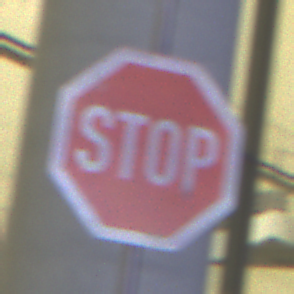
Verkehrszeichen: Stop
Umgebung: Outdoor, Urban
Tageszeit: Night
Wetter: PartlyCloudy
Licht: Artificial
Jahreszeit: NotSpecified
Kontrast: HighContrast